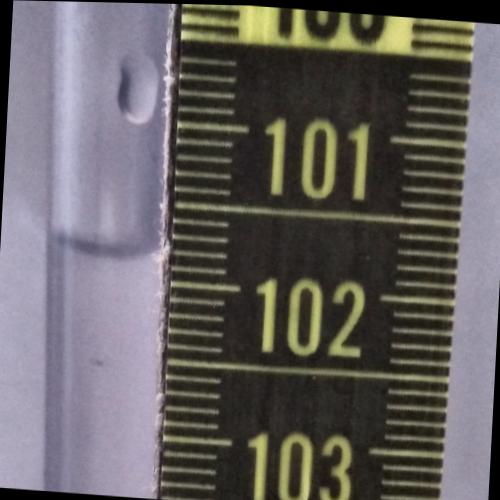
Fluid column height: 101.8 cm